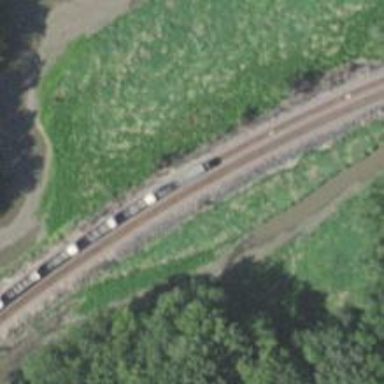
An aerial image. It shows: Railway tracks on embankment.